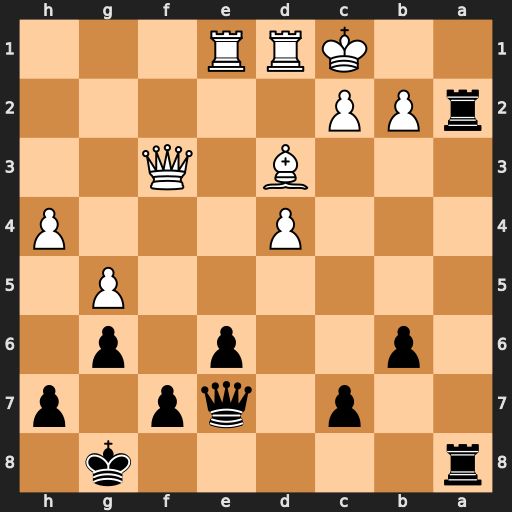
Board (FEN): r5k1/2p1qp1p/1p2p1p1/6P1/3P3P/3B1Q2/rPP5/2KRR3
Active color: b
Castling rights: -
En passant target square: -
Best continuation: Qb4 Qxa8+ Rxa8